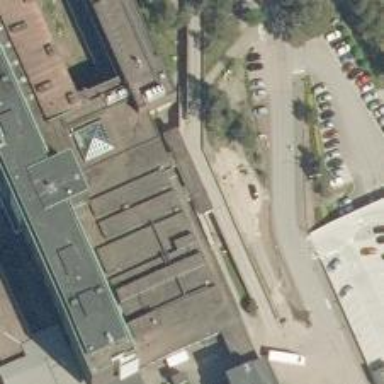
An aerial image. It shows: Entrance designated for emergency wards.